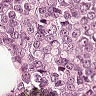
Metastatic tissue present: yes